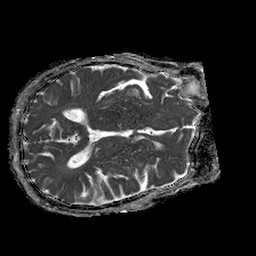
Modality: ADC
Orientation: axial
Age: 62
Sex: male
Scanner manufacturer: philips
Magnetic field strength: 1.5 T
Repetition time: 4.6 s
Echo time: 0.08631 s